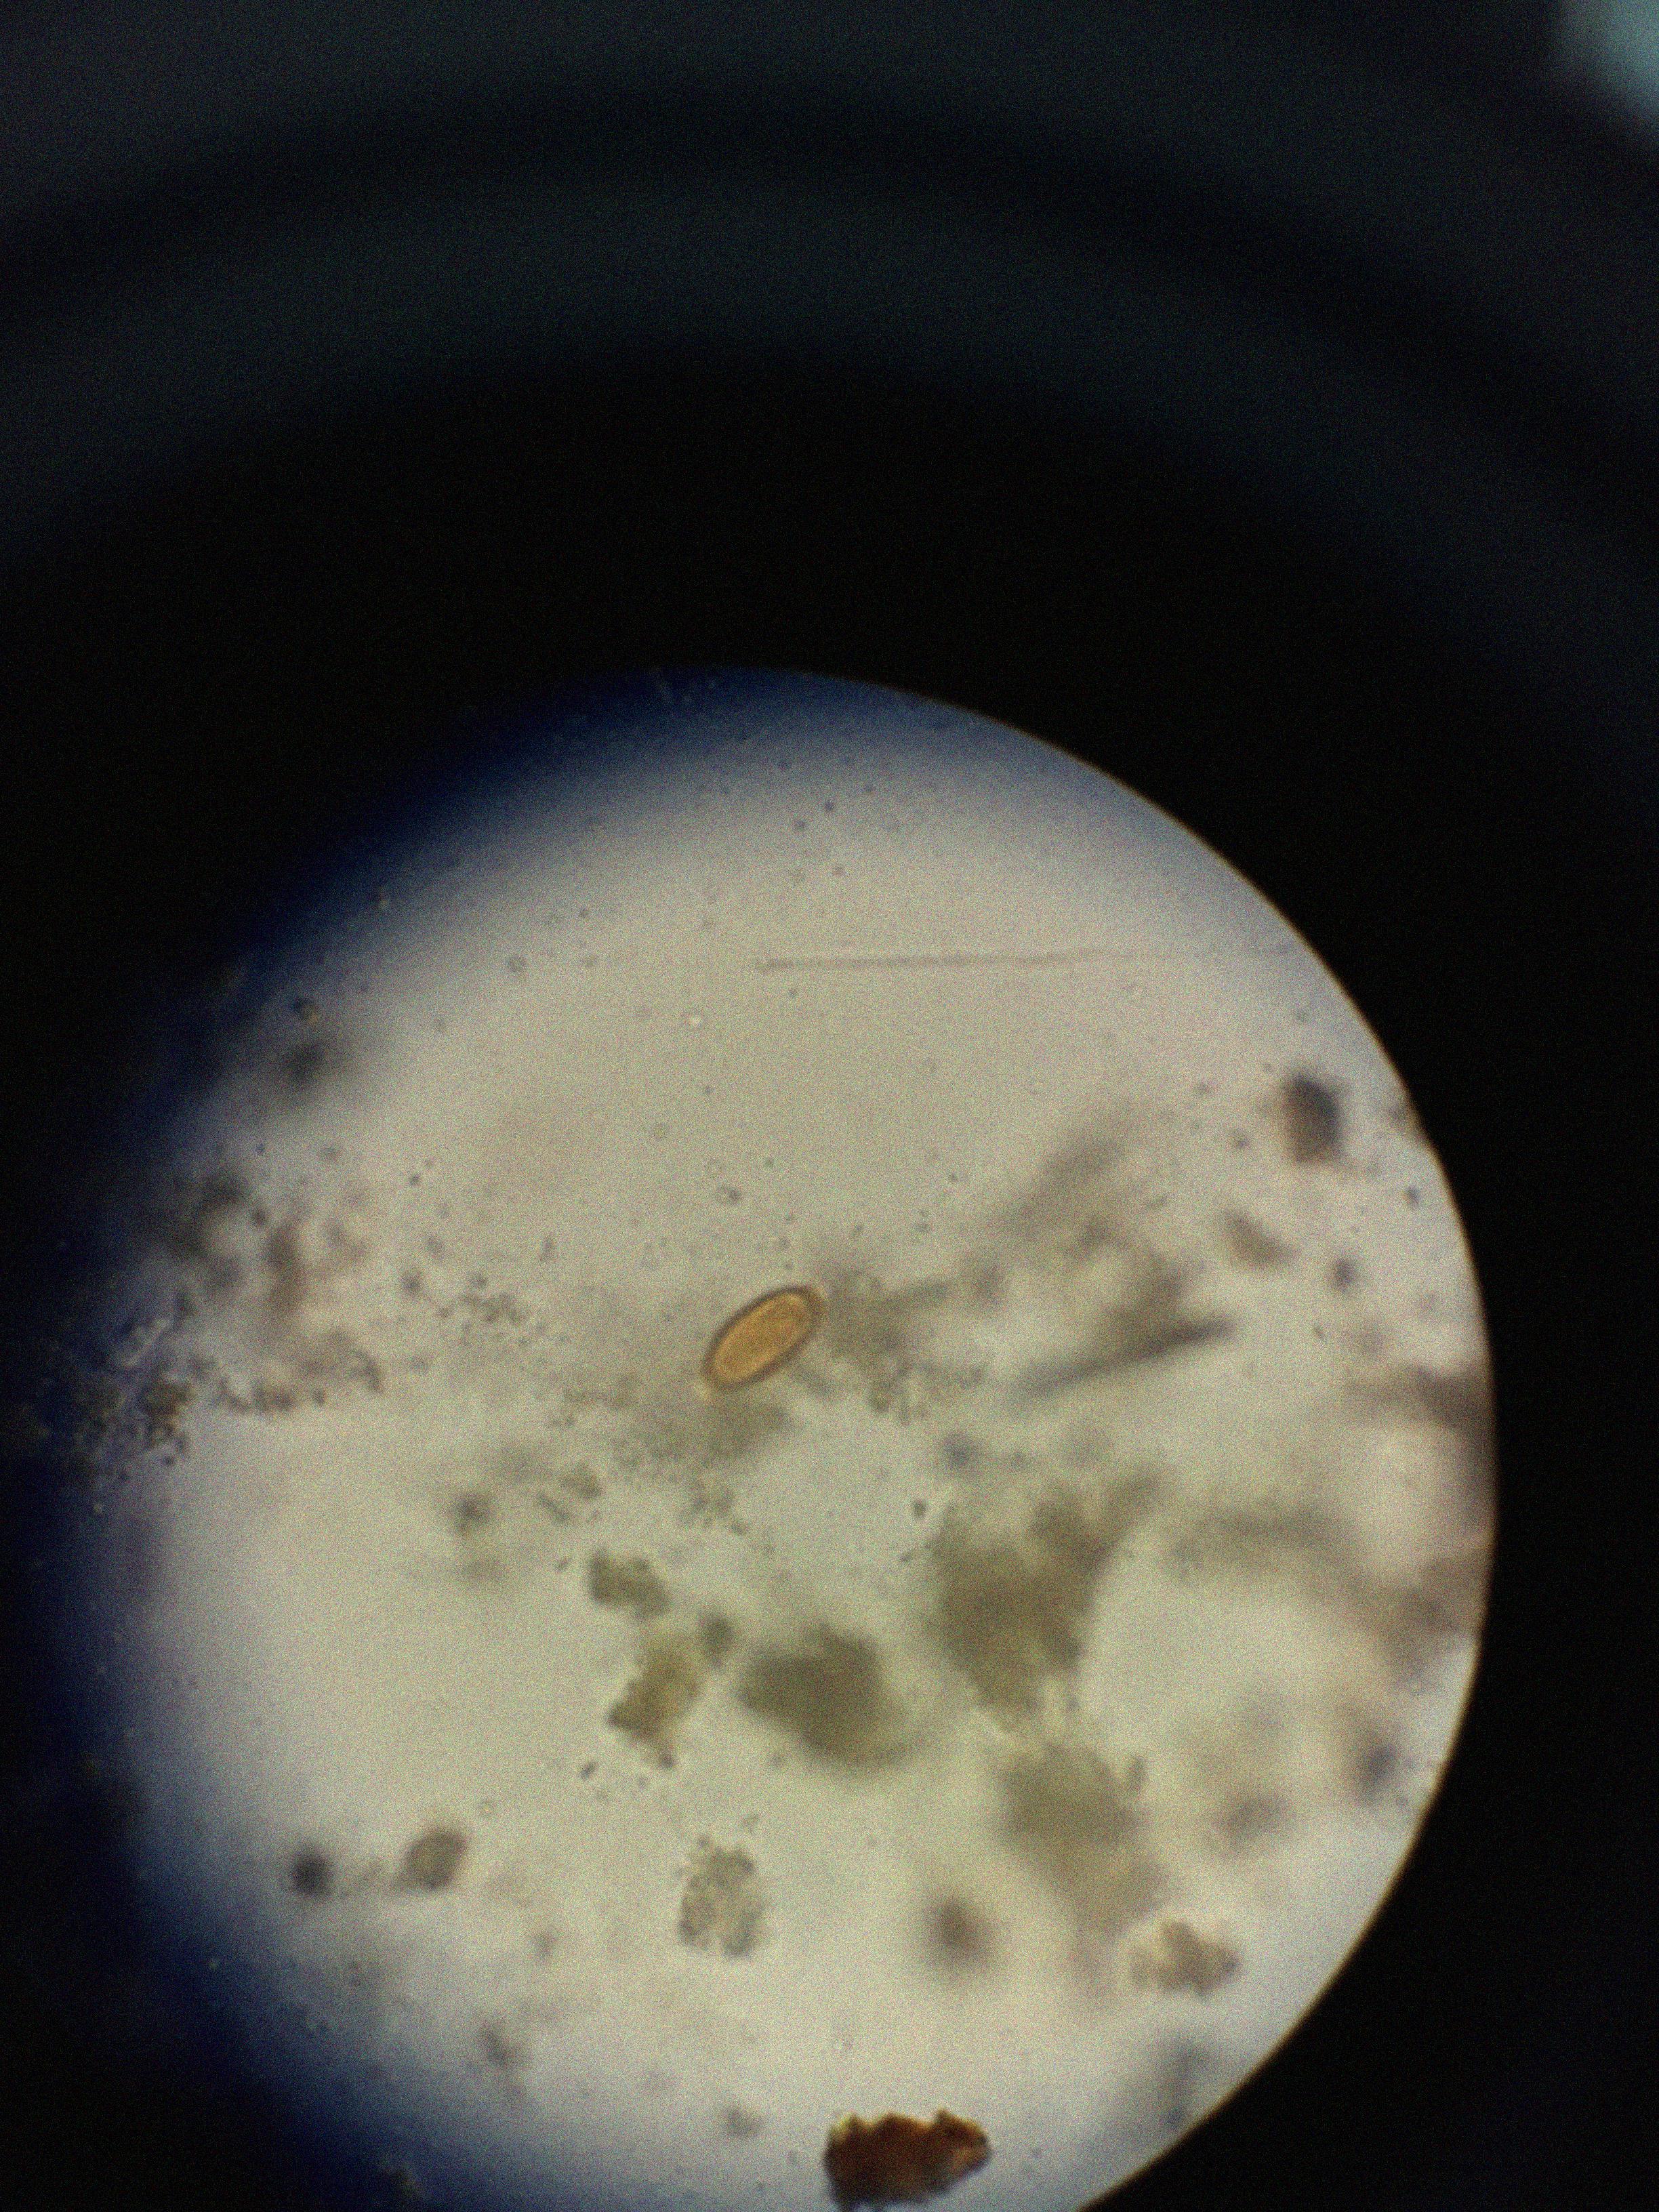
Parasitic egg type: Trichuris trichiura